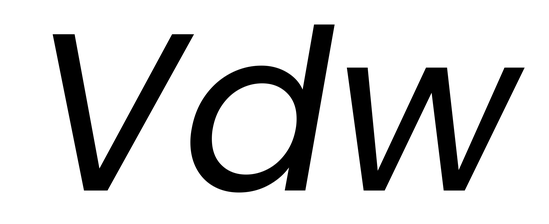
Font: Poppins-Italic